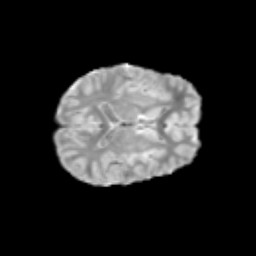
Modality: T2w
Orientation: axial
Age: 12
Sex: female
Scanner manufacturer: siemens
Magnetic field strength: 3 T
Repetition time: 3.8 s
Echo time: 0.07 s